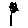
Label: flower